A bearing vibration time series has been folded into this square grayscale image, one row per segment of consecutive samples. What is the most likely bearing condition (normal, inner_race, outer_race, ball)?
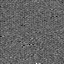
Answer: inner_race